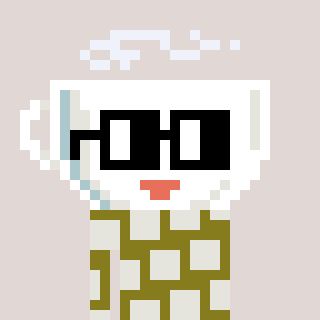
a pixel art character with square black glasses, a mug-shaped head and a gunk-colored body on a warm background